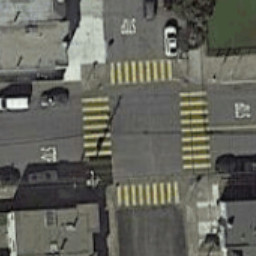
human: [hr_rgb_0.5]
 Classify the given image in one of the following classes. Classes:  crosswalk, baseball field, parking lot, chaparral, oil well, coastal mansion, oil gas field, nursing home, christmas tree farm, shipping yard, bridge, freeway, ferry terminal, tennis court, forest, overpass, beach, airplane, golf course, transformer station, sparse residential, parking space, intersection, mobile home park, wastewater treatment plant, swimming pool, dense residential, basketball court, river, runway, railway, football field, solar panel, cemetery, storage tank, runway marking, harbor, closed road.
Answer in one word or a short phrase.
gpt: crosswalk